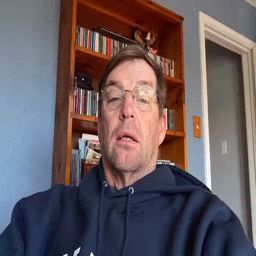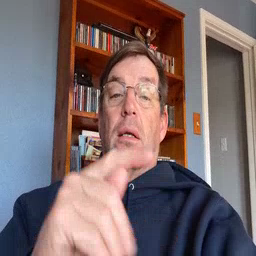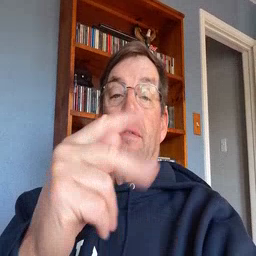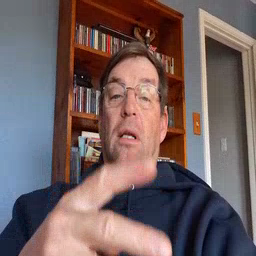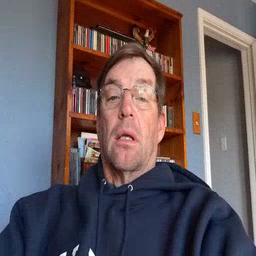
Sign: TV